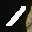
Label: 1